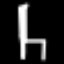
Label: chair